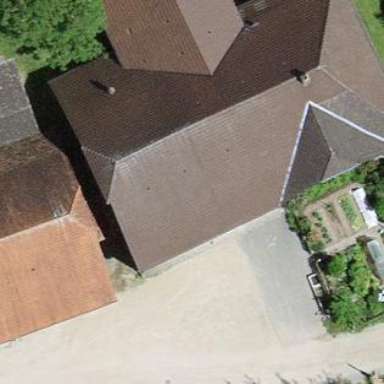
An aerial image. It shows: Farm building.